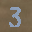
Label: 3